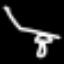
Label: mushroom